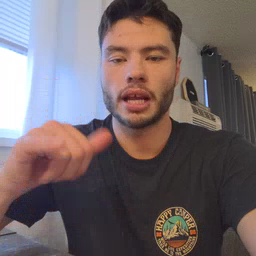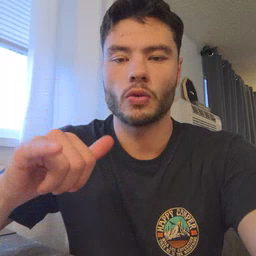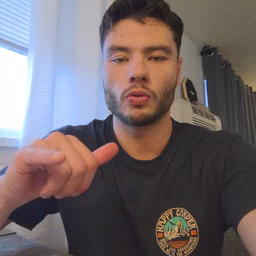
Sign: yellow